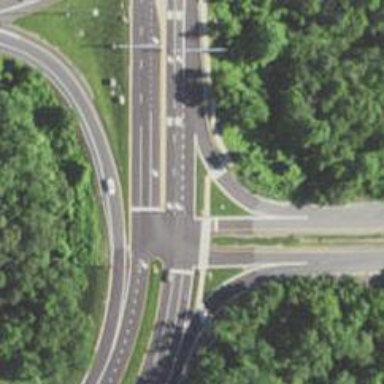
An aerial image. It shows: Trunk link highway.